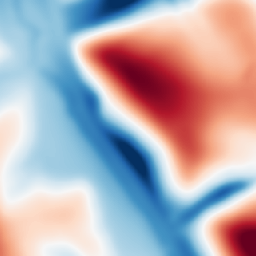
Category: multiscale
Decomposition family: dog
Decomposition parameters: sigma_low: 5
sigma_high: 50
Upsampling method: nearest
Upsampling parameters: scale: 8
Upsampling scale: 8